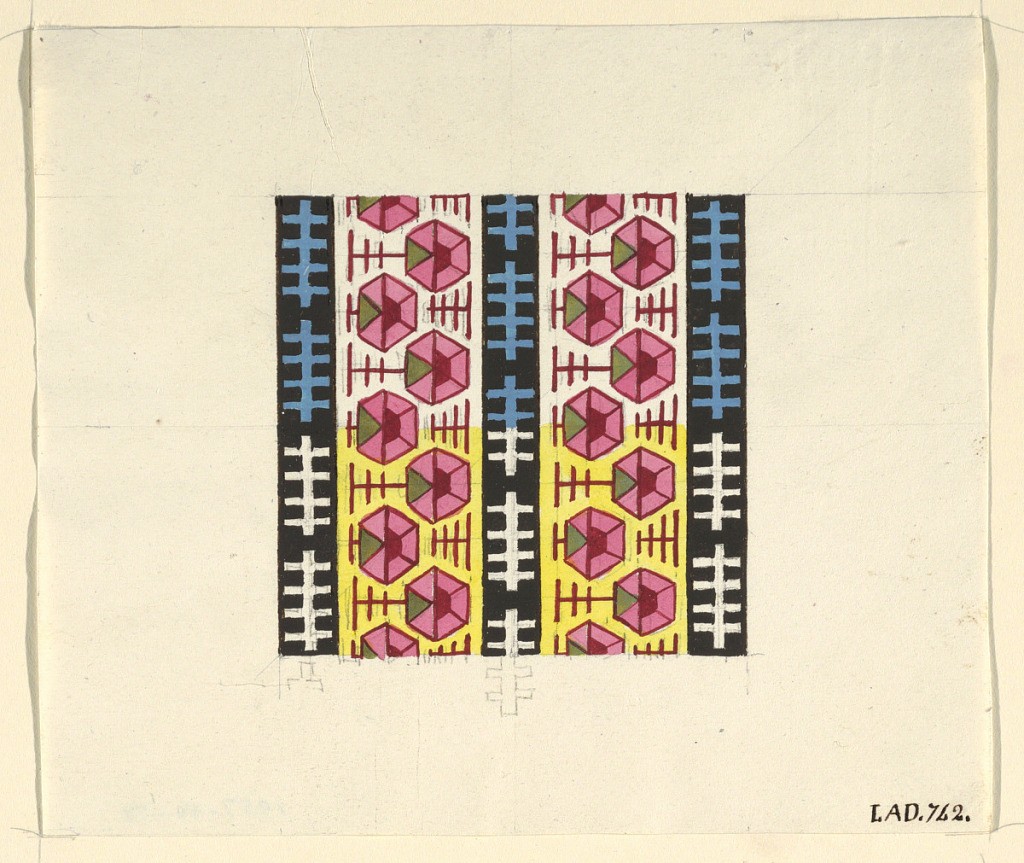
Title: Geometric design for printed textile
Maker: Louis-Albert DuBois, Swiss, 1752–1818
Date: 1800–1818
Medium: Brush and gouache, graphite on white wove paper
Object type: Drawing
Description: Bands of pink hexagonal-shaped discs on yellow and white ground, alternating with blue and white ladder forms on black ground.